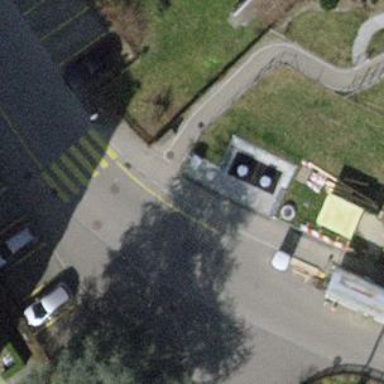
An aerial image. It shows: Recycling container for green waste at the recycling facility.